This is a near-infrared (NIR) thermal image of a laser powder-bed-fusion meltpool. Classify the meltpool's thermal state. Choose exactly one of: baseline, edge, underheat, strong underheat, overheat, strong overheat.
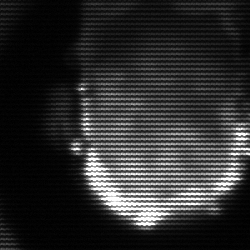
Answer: baseline